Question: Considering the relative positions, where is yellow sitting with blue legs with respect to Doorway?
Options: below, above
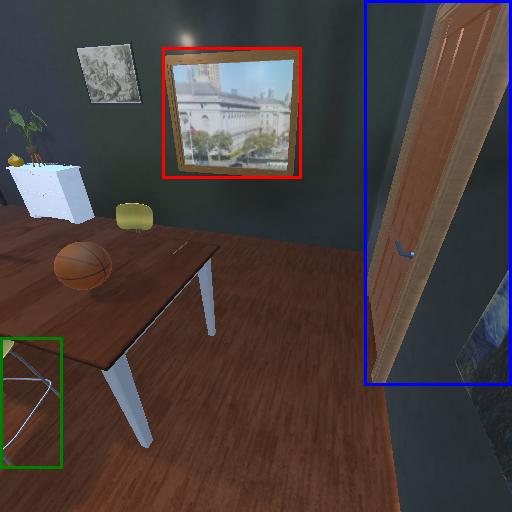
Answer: below